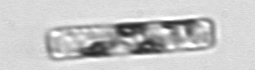
Label: Guinardia_delicatula